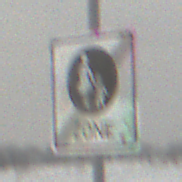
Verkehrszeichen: EndeFussgaengerzone
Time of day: MorningAfternoon
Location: Outdoor (Nature)
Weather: Overcast
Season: Winter
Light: Natural